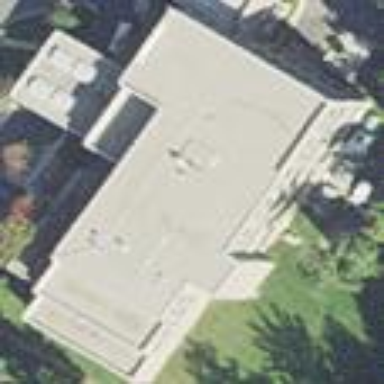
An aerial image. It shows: Building.